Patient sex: F
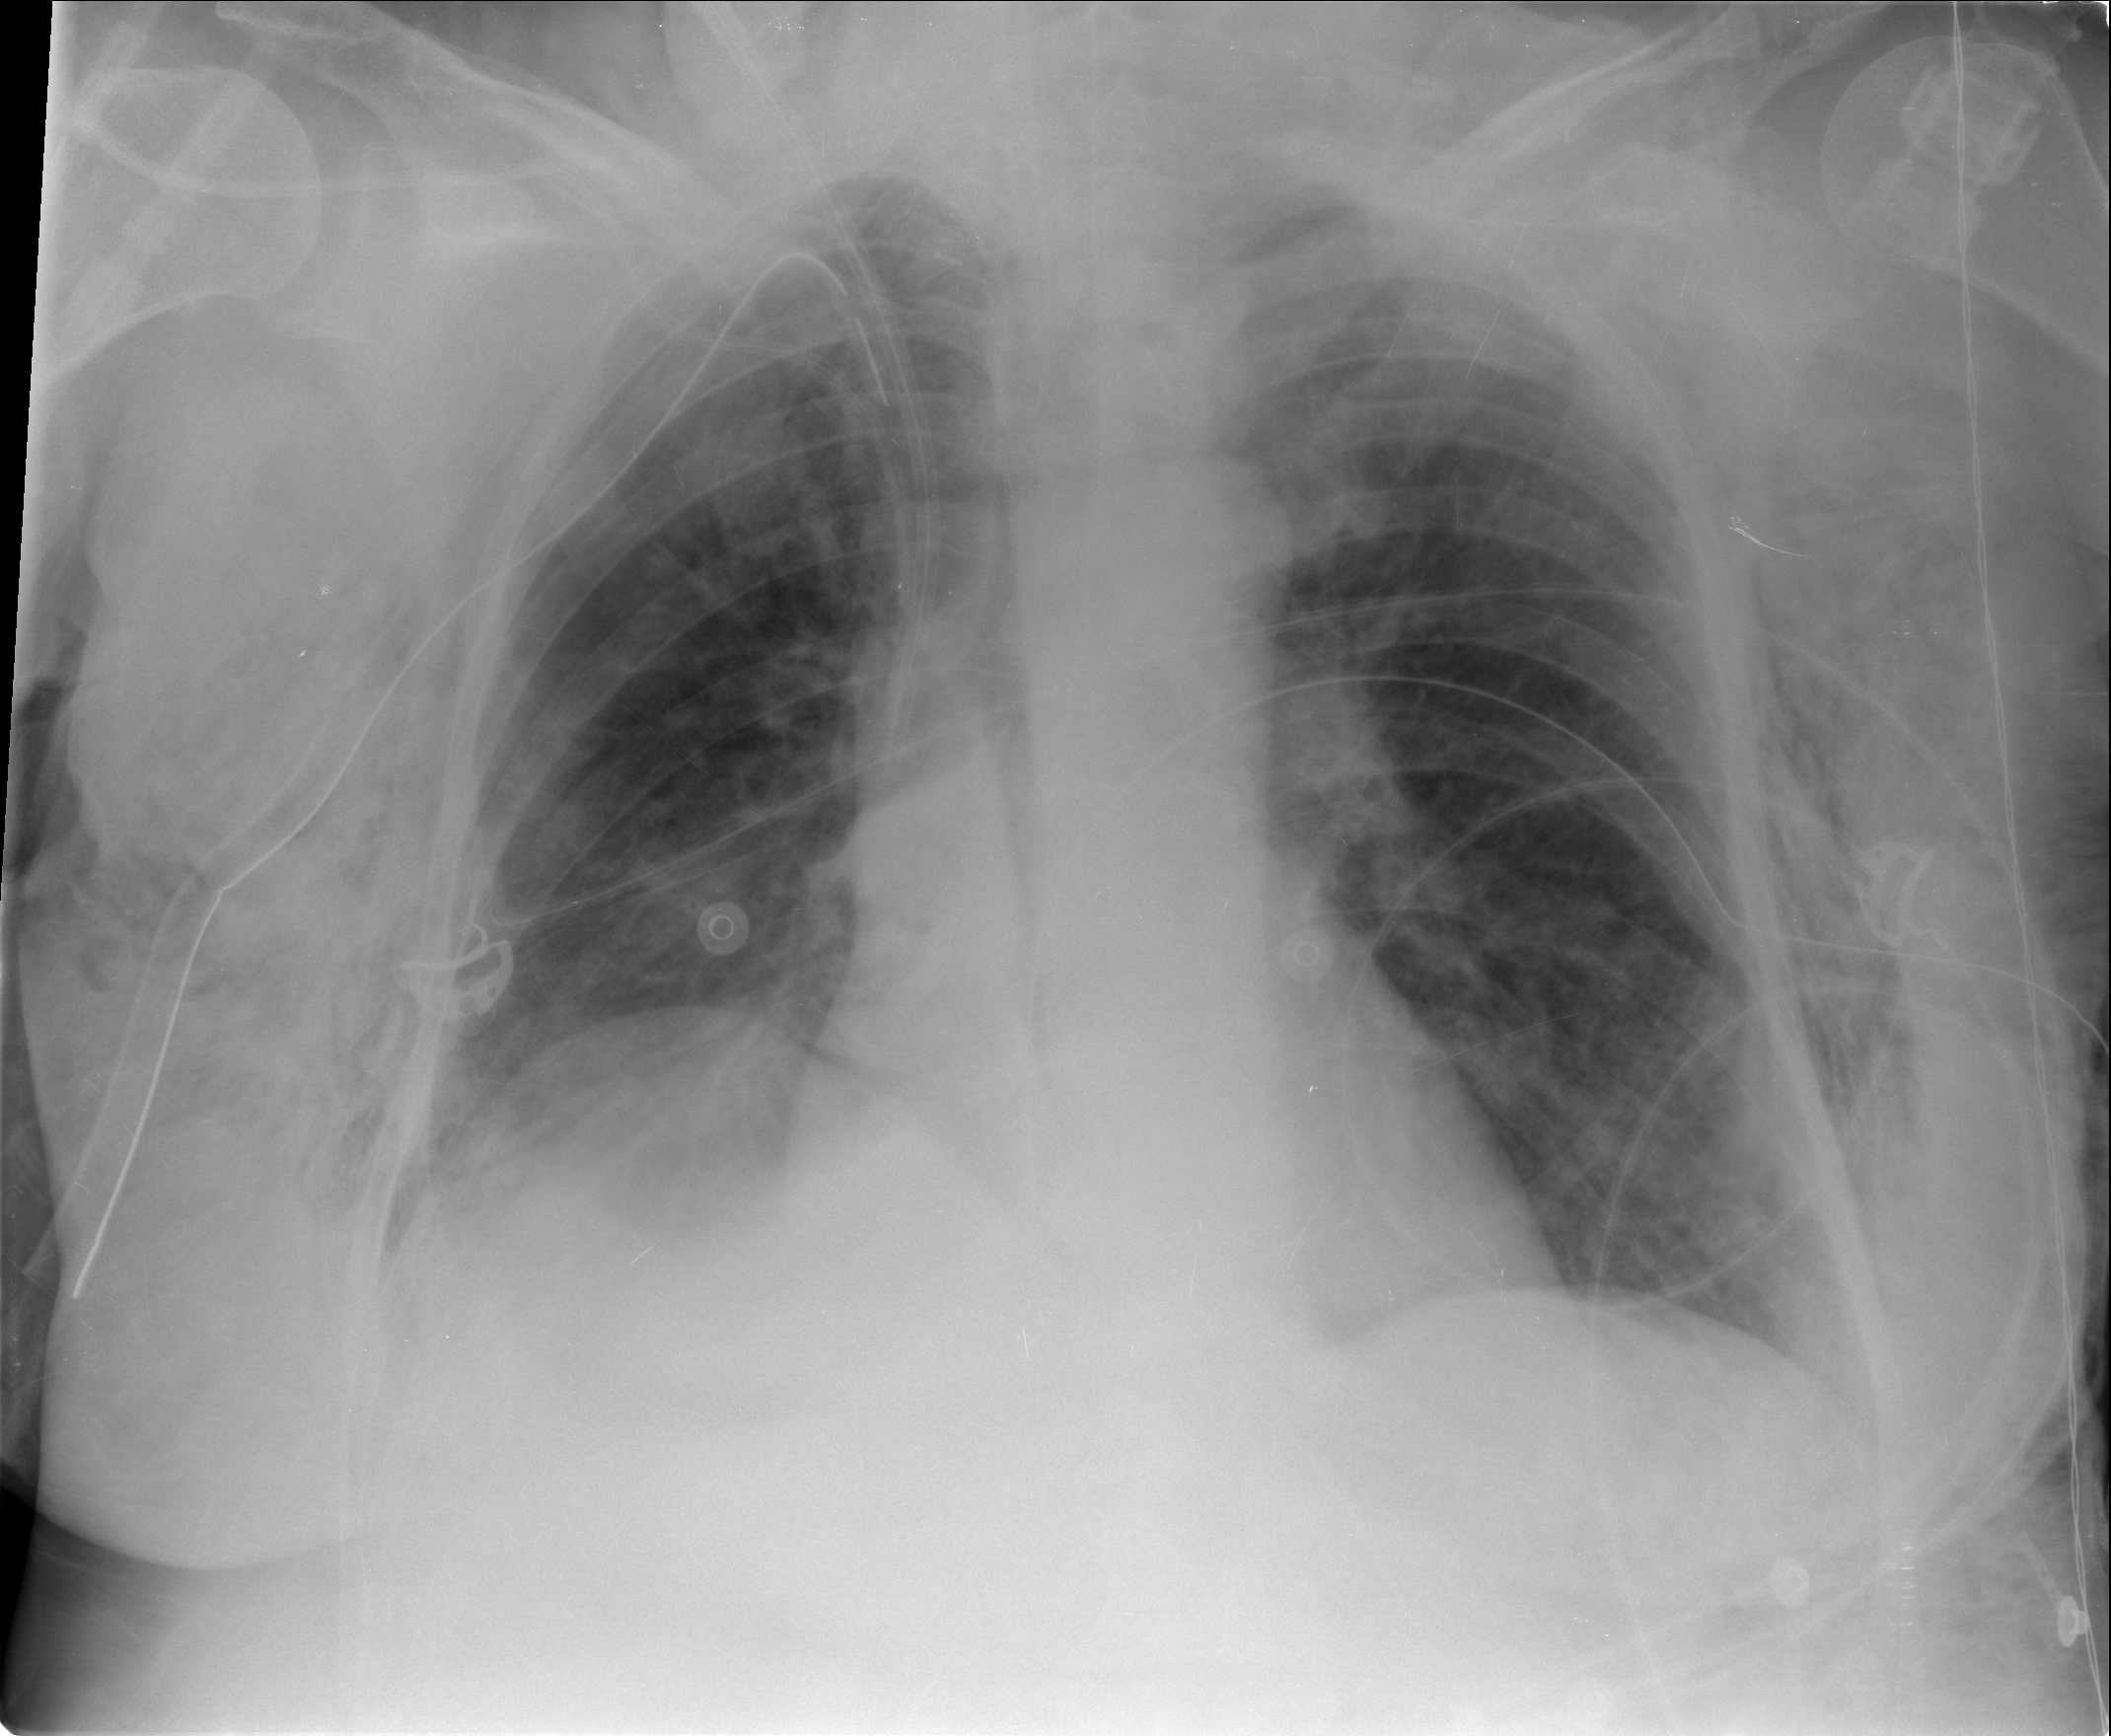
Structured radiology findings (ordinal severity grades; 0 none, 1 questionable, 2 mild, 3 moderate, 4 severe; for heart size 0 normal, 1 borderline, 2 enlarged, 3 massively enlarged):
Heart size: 0
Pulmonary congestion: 1
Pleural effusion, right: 0
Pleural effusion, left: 0
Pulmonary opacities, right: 0
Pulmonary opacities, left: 0
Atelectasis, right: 2
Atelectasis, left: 1